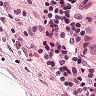
Metastatic tissue present: yes